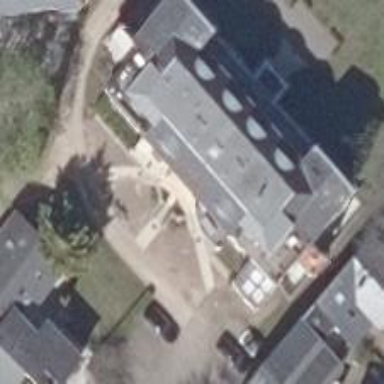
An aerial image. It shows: Residential building with hipped roof made of black roof tiles. The building itself is antique white in color.